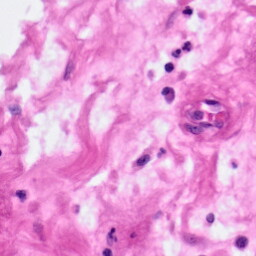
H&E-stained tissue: Pancreatic